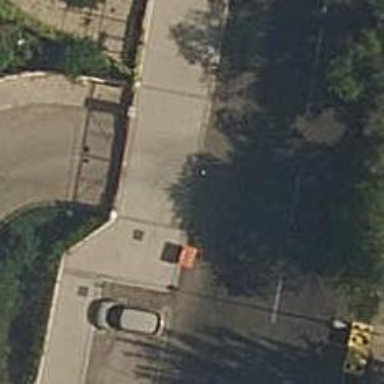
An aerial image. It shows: Gate.